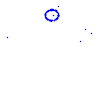
Particle: proton